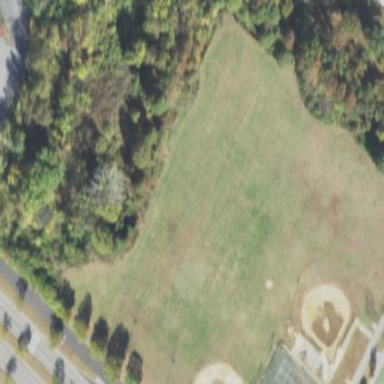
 suitable for American football and soccer."